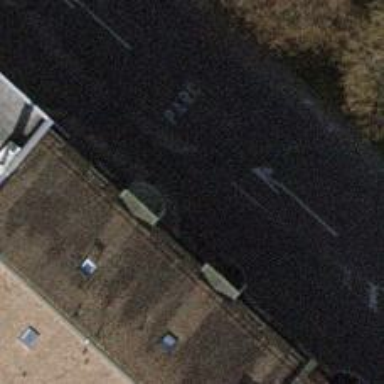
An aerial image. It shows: Pedestrian road with sett surface.